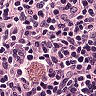
Metastatic tissue present: no